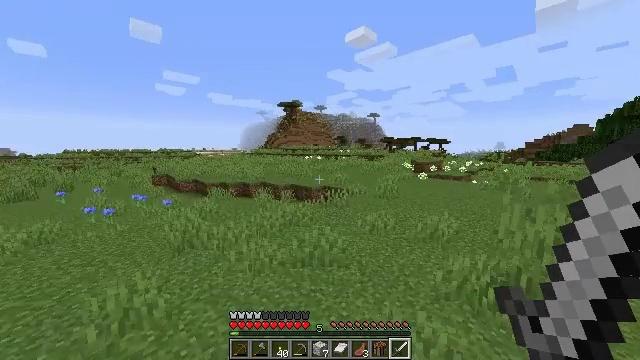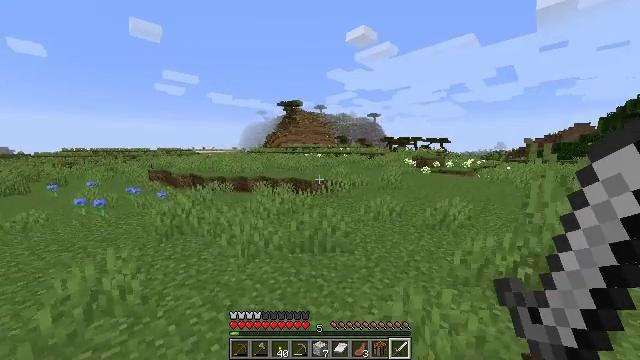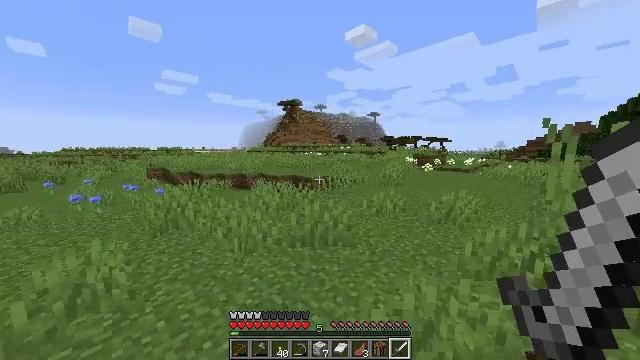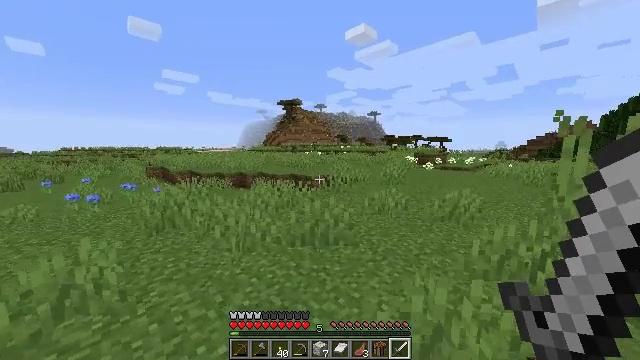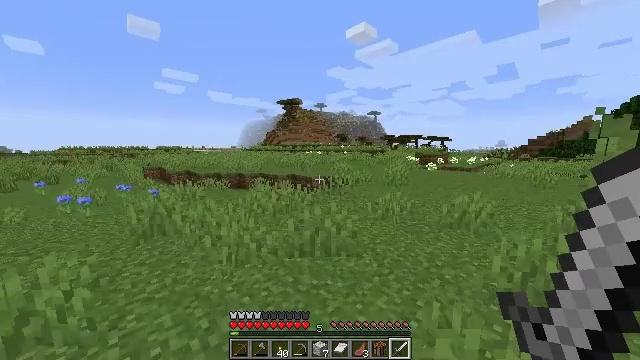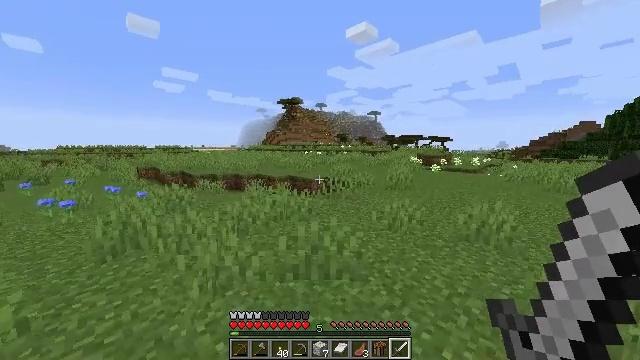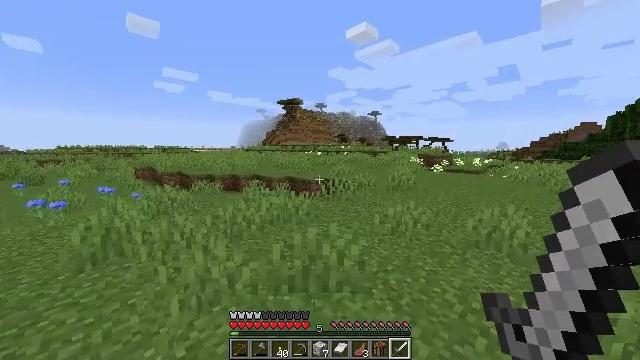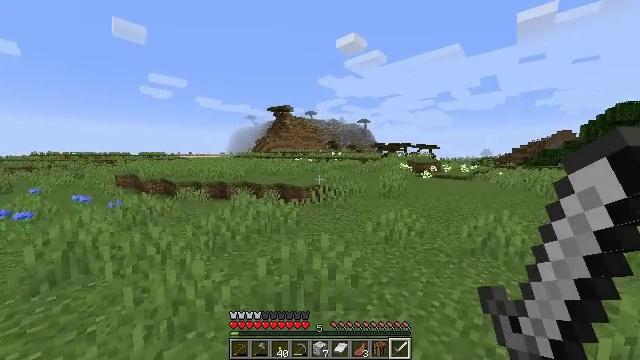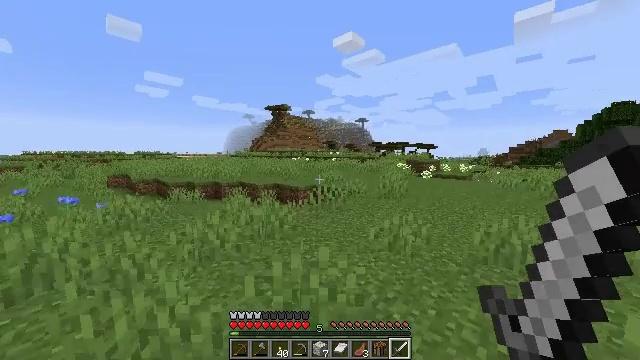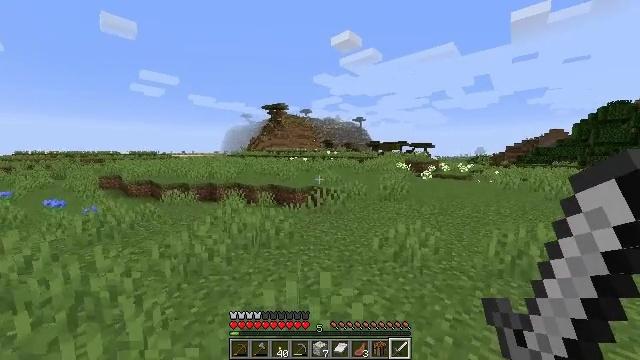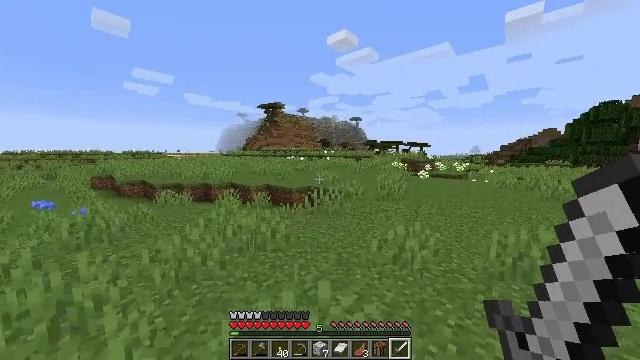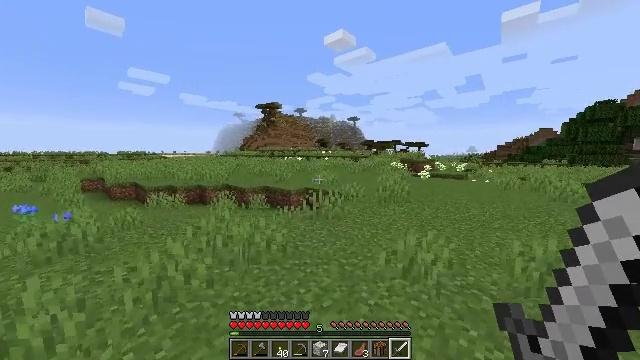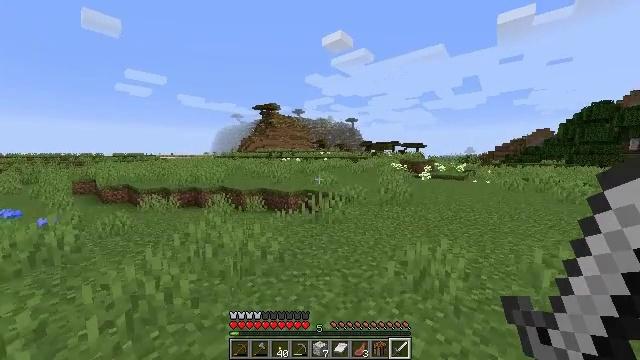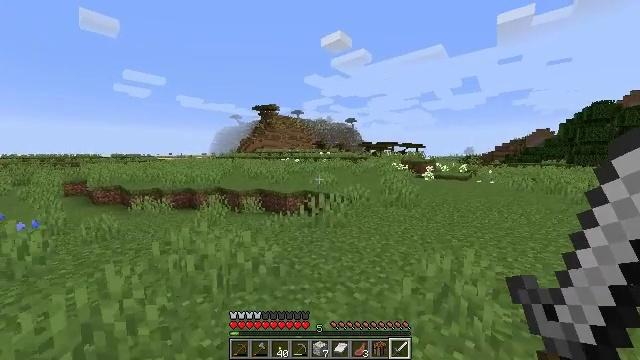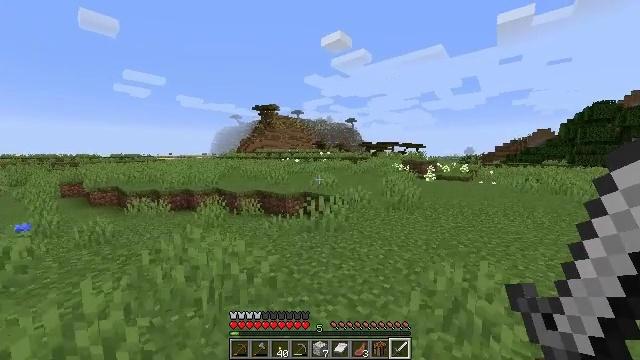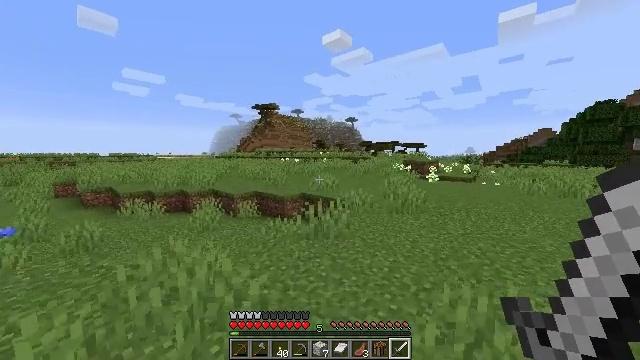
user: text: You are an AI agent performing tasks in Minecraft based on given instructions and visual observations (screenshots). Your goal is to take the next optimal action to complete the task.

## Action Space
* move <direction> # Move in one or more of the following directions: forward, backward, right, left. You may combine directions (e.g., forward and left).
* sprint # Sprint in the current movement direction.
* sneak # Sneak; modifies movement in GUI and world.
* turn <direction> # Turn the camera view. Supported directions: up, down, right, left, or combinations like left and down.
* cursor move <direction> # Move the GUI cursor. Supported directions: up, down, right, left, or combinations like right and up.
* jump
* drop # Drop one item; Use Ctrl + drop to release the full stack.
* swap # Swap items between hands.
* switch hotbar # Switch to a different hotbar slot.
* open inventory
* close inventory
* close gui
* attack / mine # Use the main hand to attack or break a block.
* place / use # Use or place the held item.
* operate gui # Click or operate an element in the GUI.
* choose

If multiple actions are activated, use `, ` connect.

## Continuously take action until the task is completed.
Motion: motion action
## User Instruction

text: Retrieve sunflower in your inventory.
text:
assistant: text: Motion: move forward, sprint
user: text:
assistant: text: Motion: move forward, sprint
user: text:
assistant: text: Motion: move forward, sprint
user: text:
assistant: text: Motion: move forward, sprint
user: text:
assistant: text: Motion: move forward, sprint
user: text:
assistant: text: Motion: move forward, sprint
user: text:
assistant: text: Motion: move forward, sprint, turn right and up
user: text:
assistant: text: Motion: move forward, sprint
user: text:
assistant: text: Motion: move forward, sprint
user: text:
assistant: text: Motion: move forward, sprint
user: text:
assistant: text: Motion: move forward, sprint
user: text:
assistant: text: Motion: move forward, sprint
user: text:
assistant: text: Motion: move forward, sprint
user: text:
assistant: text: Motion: move forward, sprint
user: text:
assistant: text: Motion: move forward, sprint
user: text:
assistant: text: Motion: move forward, sprint
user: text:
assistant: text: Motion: move forward, sprint
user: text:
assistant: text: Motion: move forward, sprint
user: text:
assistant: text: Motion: move forward, sprint
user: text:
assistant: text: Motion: move forward, sprint
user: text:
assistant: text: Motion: move forward, sprint
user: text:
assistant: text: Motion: move forward, sprint
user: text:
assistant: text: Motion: move forward, sprint
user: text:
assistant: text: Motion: move forward, sprint
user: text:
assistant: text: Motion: move forward, sprint
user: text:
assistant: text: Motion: move forward, sprint
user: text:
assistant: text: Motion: move forward, sprint
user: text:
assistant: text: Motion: move forward, sprint
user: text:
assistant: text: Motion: move forward, sprint, turn right
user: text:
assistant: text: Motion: move forward, sprint, turn right